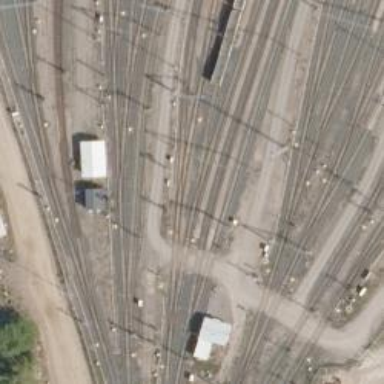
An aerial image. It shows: Railway signal.